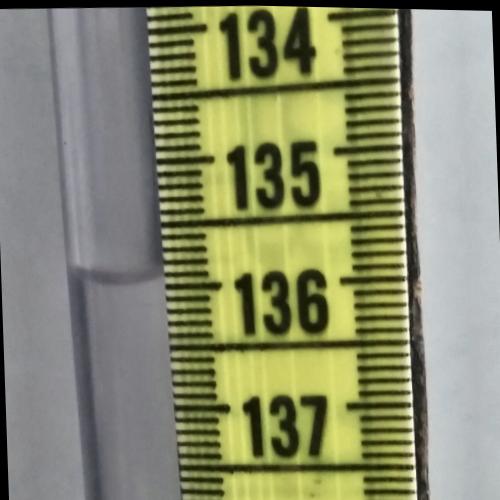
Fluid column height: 135.9 cm